Field crop: tomato
Growth stage: 1
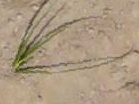
Species: cyperus